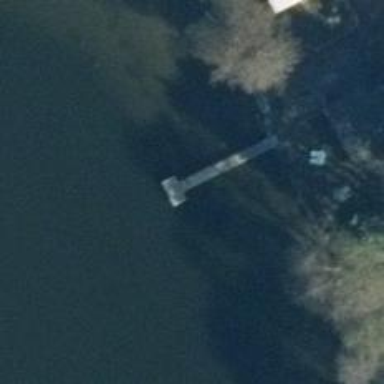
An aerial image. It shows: Man-made pier.